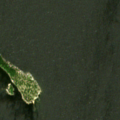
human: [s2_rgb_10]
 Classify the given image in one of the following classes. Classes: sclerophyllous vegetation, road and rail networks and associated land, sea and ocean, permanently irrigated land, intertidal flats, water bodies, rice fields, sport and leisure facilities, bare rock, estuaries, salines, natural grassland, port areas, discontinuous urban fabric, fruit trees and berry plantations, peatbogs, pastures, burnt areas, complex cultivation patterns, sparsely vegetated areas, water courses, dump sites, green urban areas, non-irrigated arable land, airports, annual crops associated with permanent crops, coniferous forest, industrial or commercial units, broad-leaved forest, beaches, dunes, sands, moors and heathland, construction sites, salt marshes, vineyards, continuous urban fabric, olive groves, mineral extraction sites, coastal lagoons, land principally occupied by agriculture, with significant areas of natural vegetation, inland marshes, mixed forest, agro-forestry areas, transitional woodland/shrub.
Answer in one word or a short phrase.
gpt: sea and ocean